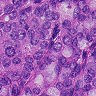
Metastatic tissue present: yes